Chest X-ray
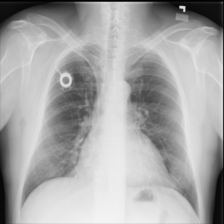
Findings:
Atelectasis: negative
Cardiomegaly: negative
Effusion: negative
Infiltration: negative
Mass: negative
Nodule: negative
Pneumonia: negative
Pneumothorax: negative
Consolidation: negative
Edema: negative
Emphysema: negative
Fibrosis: negative
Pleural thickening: negative
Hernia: negative